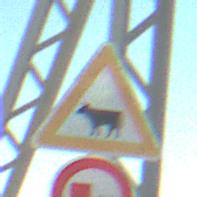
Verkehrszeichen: ViehtriebRechts
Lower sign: UeberholverbotKraftfahrzeuge
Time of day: MorningAfternoon
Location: Outdoor (Special)
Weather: Clear
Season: NotSpecified
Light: Natural